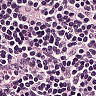
Metastatic tissue present: no